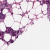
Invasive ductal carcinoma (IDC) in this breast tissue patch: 1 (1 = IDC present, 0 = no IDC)